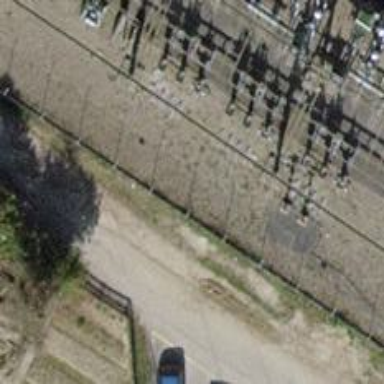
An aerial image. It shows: Endpoint substation.